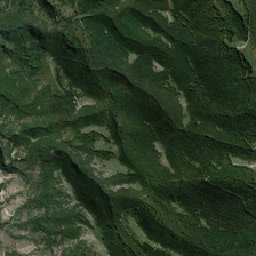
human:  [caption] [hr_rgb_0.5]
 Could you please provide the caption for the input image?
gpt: The wavy hills are covered by dense forests.

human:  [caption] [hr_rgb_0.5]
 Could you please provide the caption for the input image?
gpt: The rolling hills are covered with thick woods.

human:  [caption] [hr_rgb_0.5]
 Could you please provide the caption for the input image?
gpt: The wavy hills are covered with dense forests.

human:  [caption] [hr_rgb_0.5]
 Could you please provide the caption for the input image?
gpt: The mountain is covered with thick forest.

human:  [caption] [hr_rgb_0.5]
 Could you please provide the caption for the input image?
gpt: The corrugated hills are covered with thick woods.